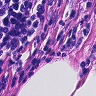
Metastatic tissue present: no